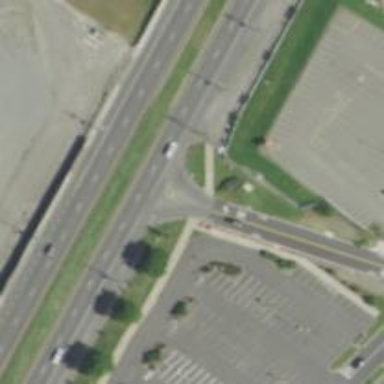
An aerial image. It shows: Trunk link highway.